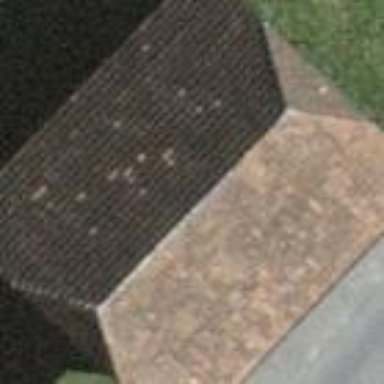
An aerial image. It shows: Rural barn.